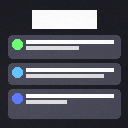
Screen state: on